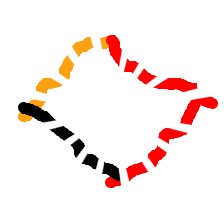
Shape: rhombus